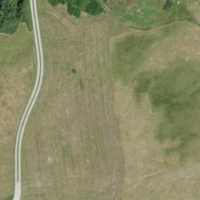
EUNIS habitat code: 24
Species observed at this site:
Calluna vulgaris